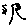
Label: tree